Question: I have a reusable view I will be using in 'UITableViewCell's' and 'UICollectionViewCell''s, and need to get its dimensions for 'tableView:heightForRowAtIndexPath:'. Some subviews have stuff going on inside 'layoutSubviews' so I can't call 'systemLayoutForContentSize:', instead my plan is to:
1. Instantiate the metrics view.
2. Set the size to include the desired width.
3. Populate it with data.
4. Update constraints / Layout subviews.
5. Grab the height of the view or an internal "sizing" view.
The problem I'm running into is that I cannot force the view to layout without inserting it into the view and waiting for the runloop.
I've distilled a rather boring example. Here's View.xib. The subview is misaligned to highlight that the view is never getting laid out even to the baseline position:

On the main thread I call:
'''
UIView *view = [[UINib nibWithNibName:@"View" bundle:nil] instantiateWithOwner:nil options:nil][0];
NSLog(@"Subviews: %@", view.subviews);
view.frame = CGRectMake(0, 0, 200, 200);
[view updateConstraints];
[view layoutSubviews];
NSLog(@"Subviews: %@", view.subviews);
[self.view addSubview:view];
[view updateConstraints];
[view layoutSubviews];
NSLog(@"Subviews: %@", view.subviews);
dispatch_async(dispatch_get_main_queue(), ^{
NSLog(@"Subviews: %@", view.subviews);
});
'''
I get out the following view information:
'''
1) "<UIView: 0x8bad9e0; frame = (50 50; 220 468); autoresize = W+H; layer = <CALayer: 0x8be0070>>"
2) "<UIView: 0x8bad9e0; frame = (50 50; 220 468); autoresize = W+H; layer = <CALayer: 0x8be0070>>"
3) "<UIView: 0x8bad9e0; frame = (50 50; 220 468); autoresize = W+H; layer = <CALayer: 0x8be0070>>"
4) "<UIView: 0x8bad9e0; frame = (0 100; 100 100); autoresize = W+H; layer = <CALayer: 0x8be0070>>"
'''
1 indicates that the fresh-out-of-the-NIB view hasn't been laid out. 2 indicates that 'updateConstraints/layoutSubviews' did nothing. 3 indicates that adding it to the view hierarchy did nothing. 4 finally indicates that adding to the view hierarchy and one pass through the main-loop laid out the view.
I would like to get to the point where I can get the view's dimensions without having to let the application handle it or perform manual calculations (string height + constraint1 + constraint2) on my own.
I've observed that if I place 'view' inside a 'UIWindow' I get a slight improvement:
'''
UIView *view = [[UINib nibWithNibName:@"View" bundle:nil] instantiateWithOwner:nil options:nil][0];
UIWindow *window = [[UIWindow alloc] initWithFrame:CGRectMake(0, 0, 200, 200)];
view.frame = CGRectMake(0, 0, 200, 200);
[window addSubview:view];
[view layoutSubviews];
'''
If 'view.translatesAutoresizingMaskIntoConstraints == YES', the view's immediate subviews will be laid out, but none of their children.
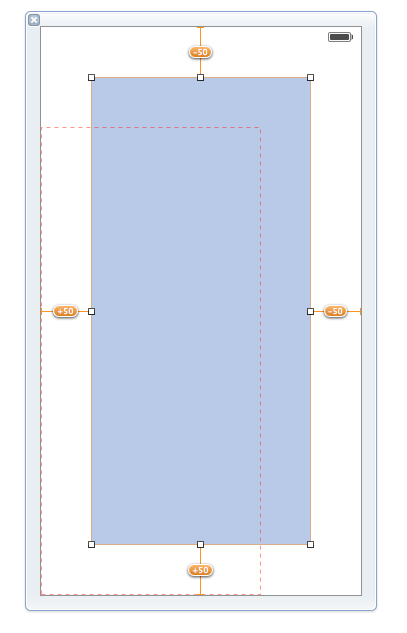
Answer: ### The Autolayout Question
In the basic case you mentioned, you can get the correct size by calling 'setNeedsLayout' and then 'layoutIfNeeded' on the container view.
From the <URL>:
> Use this method to force the layout of subviews before drawing. Starting with the receiver, this method traverses upward through the view hierarchy as long as superviews require layout. Then it lays out the entire tree beneath that ancestor. Therefore, calling this method can potentially force the layout of your entire view hierarchy. The UIView implementation of this calls the equivalent CALayer method and so has the same behavior as CALayer.
I don't think the "entire view hierarchy" applies to your use case since the metrics view presumably wouldn't have a superview.
### Sample Code
In a sample empty project, with just this code, the correct frame is determined after 'layoutIfNeeded' is called:
'''
#import "ViewController.h"
@interface ViewController ()
@property (nonatomic, strong) UIView *redView;
@end
@implementation ViewController
@synthesize redView;
- (void)viewDidLoad
{
[super viewDidLoad];
// Do any additional setup after loading the view, typically from a nib.
redView = [[UIView alloc] initWithFrame:CGRectMake(50, 50, 220, 468)];
redView.backgroundColor = [UIColor redColor];
redView.translatesAutoresizingMaskIntoConstraints = NO;
[self.view addSubview:redView];
NSLog(@"Red View frame: %@", NSStringFromCGRect(redView.frame));
// outputs "Red View frame: {{50, 50}, {220, 468}}"
[self.view addConstraints:[NSLayoutConstraint constraintsWithVisualFormat:@"H:|[redView(==100)]" options:0 metrics:Nil views:NSDictionaryOfVariableBindings(redView)]];
[self.view addConstraints:[NSLayoutConstraint constraintsWithVisualFormat:@"V:|-100-[redView(==100)]" options:0 metrics:Nil views:NSDictionaryOfVariableBindings(redView)]];
NSLog(@"Red View frame: %@", NSStringFromCGRect(redView.frame));
// outputs "Red View frame: {{50, 50}, {220, 468}}"
[self.view setNeedsLayout];
NSLog(@"Red View frame: %@", NSStringFromCGRect(redView.frame));
// outputs "Red View frame: {{50, 50}, {220, 468}}"
[self.view layoutIfNeeded];
NSLog(@"Red View frame: %@", NSStringFromCGRect(redView.frame));
// outputs "Red View frame: {{0, 100}, {100, 100}}"
}
@end
'''
### Additional Considerations
Slightly outside the scope of your question, here are some other issues you may run into, since I've worked on this exact problem in a real app:
- 'heightForRowAtIndexPath:'- - 'estimatedHeightForRowAtIndexPath:'
### Using intrinsicContentSize
In response to:
> Some subviews have stuff going on inside 'layoutSubviews' so I can't call 'systemLayoutForContentSize:'
You can use this method if you implement 'intrinsicContentSize', which lets a view suggest an optimal size for itself. One implementation for this might be:
'''
- (CGSize) intrinsicContentSize {
[self layoutSubviews];
return CGSizeMake(CGRectGetMaxX(self.bottomRightSubview.frame), CGRectGetMaxY(self.bottomRightSubview.frame));
}
'''
This simple approach will only work if your 'layoutSubviews' method doesn't refer to an already-set size (like 'self.bounds' or 'self.frame'). If it does, you may need to do something like:
'''
- (CGSize) intrinsicContentSize {
self.frame = CGRectMake(0, 0, 10000, 10000);
while ([self viewIsWayTooLarge] == YES) {
self.frame = CGRectInset(self.frame, 100, 100);
[self layoutSubviews];
}
return CGSizeMake(CGRectGetMaxX(self.bottomRightSubview.frame), CGRectGetMaxY(self.bottomRightSubview.frame));
}
'''
Obviously, you'd need to adjust these values to match the particular layout of each view, and you may need to tune for performance.
Finally, I'll add that due in part to the <URL>, for all but the simplest table cells, I usually wind up using manual height calculation.